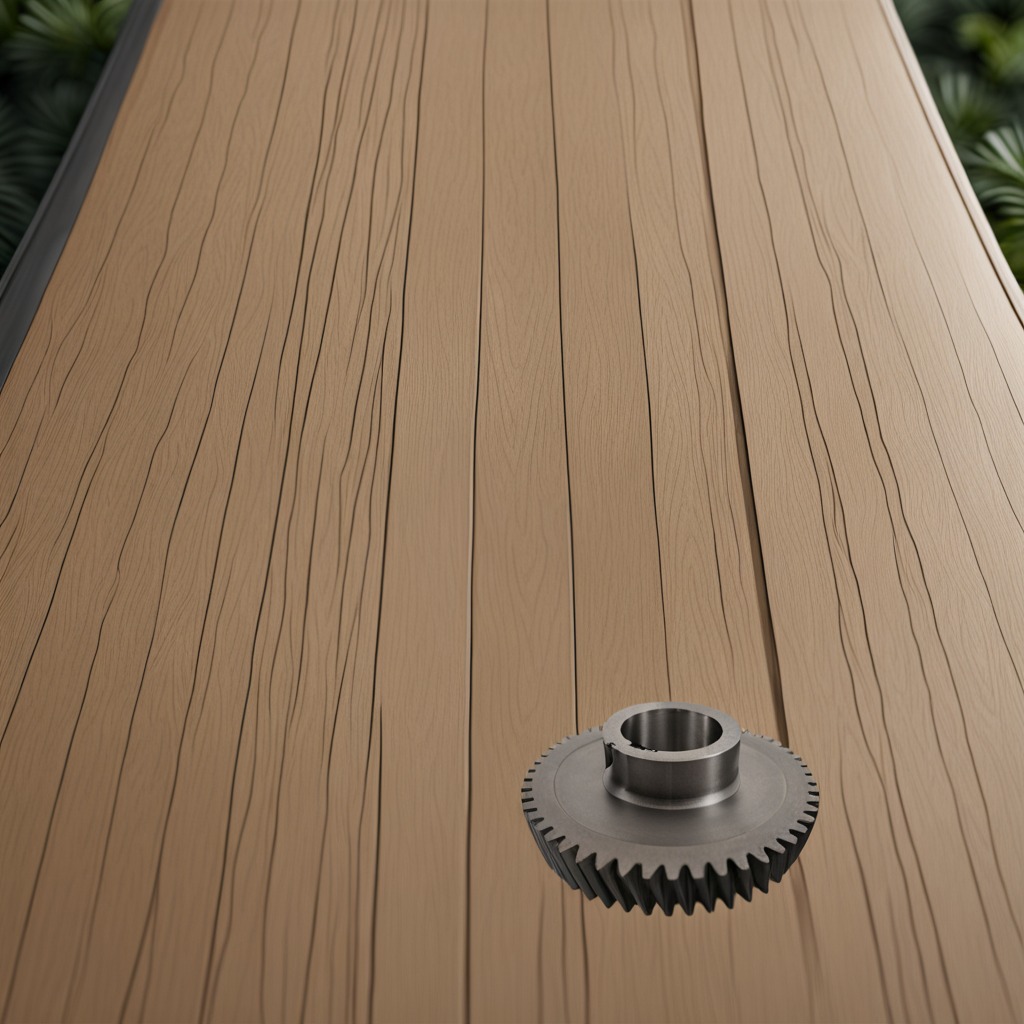
A steel gear with teeth is lying on a wooden table inside a jungle field workshop tent.